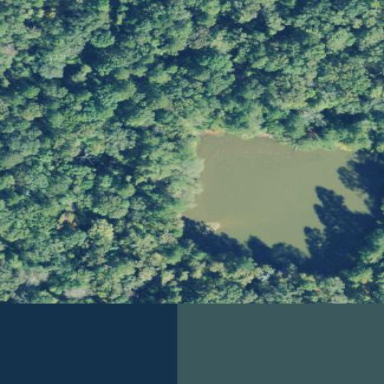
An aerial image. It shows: Pond surrounded by natural water.